六年级 · 立体几何学
 如图是测量一小铁球体积的过程：(1)将 200mL 的水倒入一个容量为 300mL 的杯子中；(2)将四颗相同的球放入水中，结果水没有满; (3)再加入一颗同样的铁球放入水中，结果水满溢出。根据以上的过程，请推测这样一颗小铁球的体积大约在（）。

(1)

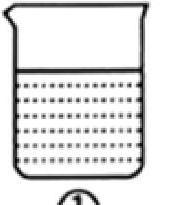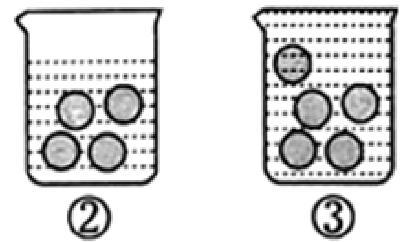
A. $35 \mathrm{~cm}^{3}$ 以上, $40 \mathrm{~cm}^{3}$ 以下
B. $30 \mathrm{~cm}^{3}$ 以上, $35 \mathrm{~cm}^{3}$ 以下
C. $25 \mathrm{~cm}^{3}$ 以上, $30 \mathrm{~cm}^{3}$ 以下
D. $20 \mathrm{~cm}^{3}$ 以上, $30 \mathrm{~cm}^{3}$ 以下

答案: D